Interaction volume radius: 5 \u00c5
Interaction volume height: 30 \u00c5
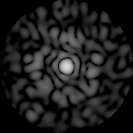
Disorder parameter: 0.8994